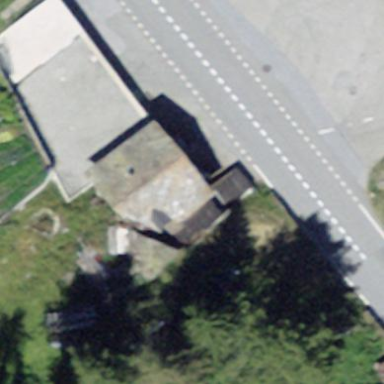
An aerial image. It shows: Barn.